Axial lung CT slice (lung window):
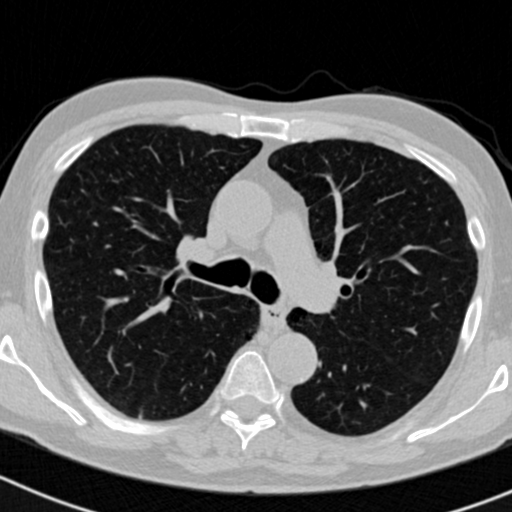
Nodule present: no